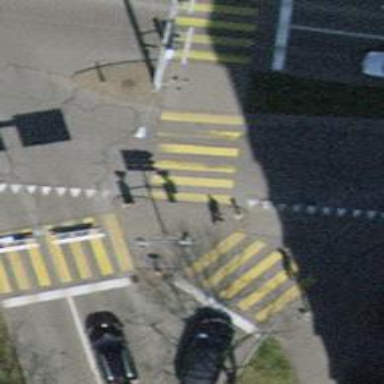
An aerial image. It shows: Crossing with traffic signals and central island.